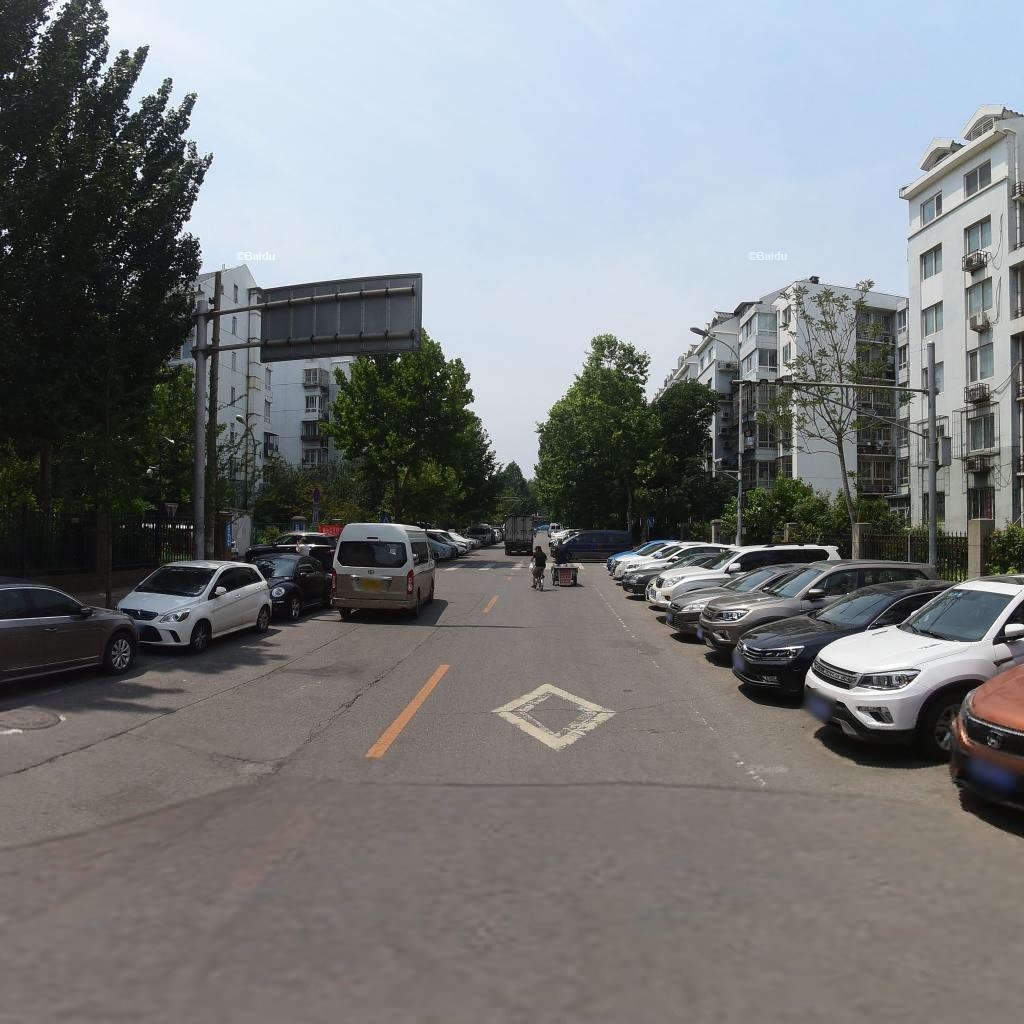
Region: Dongcheng
Road damage annotations: longitudinal crack, transverse crack, longitudinal crack, manhole cover, transverse crack